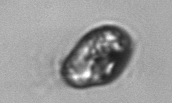
Label: Proterythropsis